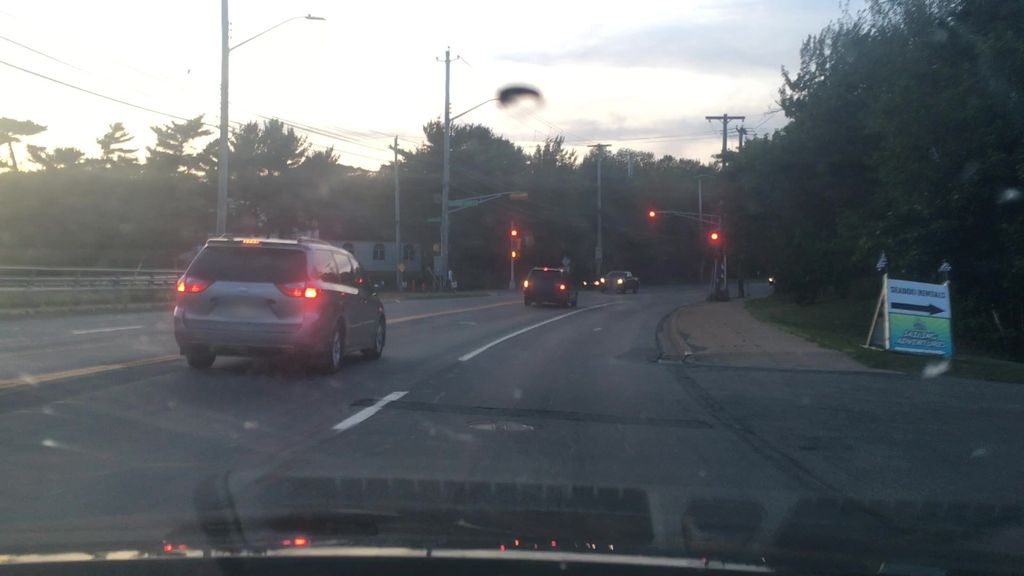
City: halifax